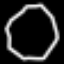
Label: octagon